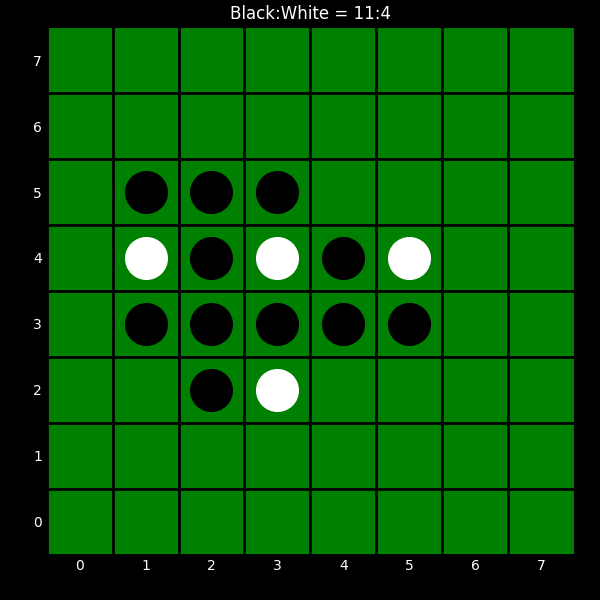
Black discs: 11
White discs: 4